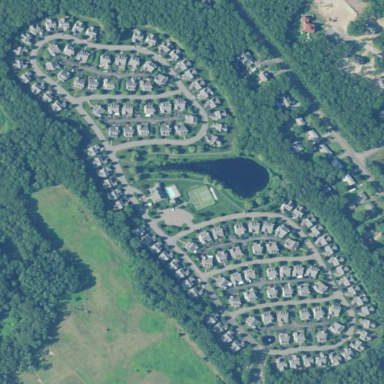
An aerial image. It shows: Gated residential area.